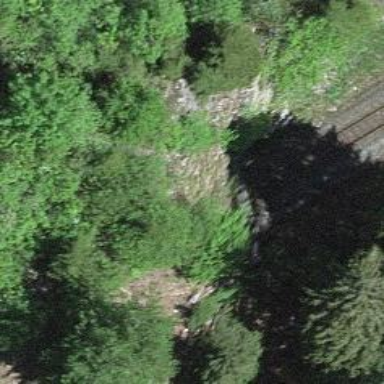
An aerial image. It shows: Narrow-gauge railway tunnel with electrified tracks and single track.